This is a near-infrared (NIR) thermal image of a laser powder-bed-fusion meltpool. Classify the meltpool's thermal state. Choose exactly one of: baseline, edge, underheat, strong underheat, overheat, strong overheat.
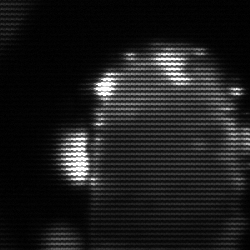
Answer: baseline